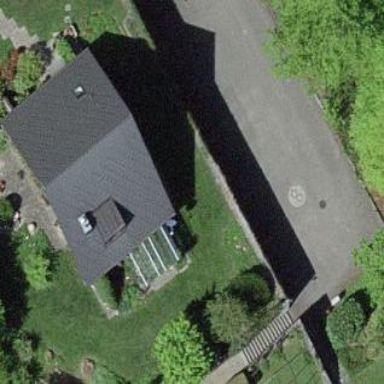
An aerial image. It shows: Group of garages.